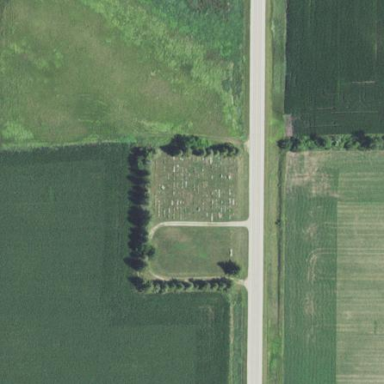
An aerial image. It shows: Cemetery.